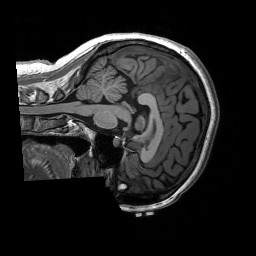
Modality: T1w
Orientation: sagittal
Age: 23
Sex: female
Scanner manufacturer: siemens
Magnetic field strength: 3 T
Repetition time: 2.53 s
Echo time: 0.00227 s